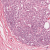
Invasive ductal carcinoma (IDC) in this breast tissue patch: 0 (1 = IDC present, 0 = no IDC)